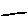
Label: line